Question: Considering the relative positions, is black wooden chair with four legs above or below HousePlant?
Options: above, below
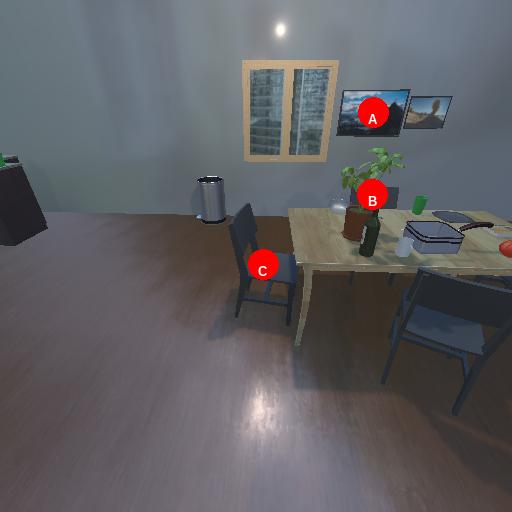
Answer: above